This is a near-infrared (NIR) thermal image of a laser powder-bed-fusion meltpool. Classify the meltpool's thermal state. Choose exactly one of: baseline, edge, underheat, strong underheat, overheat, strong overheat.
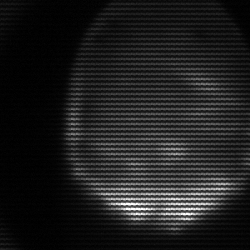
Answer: edge